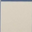
Piece: xx